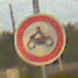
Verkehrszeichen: VerbotKraftraeder
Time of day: SunriseSunset
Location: Outdoor (Suburban)
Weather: PartlyCloudy
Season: NotSpecified
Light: Natural